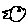
Label: fish